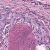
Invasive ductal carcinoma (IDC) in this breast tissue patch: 0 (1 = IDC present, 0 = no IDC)